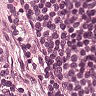
Metastatic tissue present: no